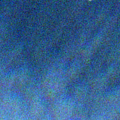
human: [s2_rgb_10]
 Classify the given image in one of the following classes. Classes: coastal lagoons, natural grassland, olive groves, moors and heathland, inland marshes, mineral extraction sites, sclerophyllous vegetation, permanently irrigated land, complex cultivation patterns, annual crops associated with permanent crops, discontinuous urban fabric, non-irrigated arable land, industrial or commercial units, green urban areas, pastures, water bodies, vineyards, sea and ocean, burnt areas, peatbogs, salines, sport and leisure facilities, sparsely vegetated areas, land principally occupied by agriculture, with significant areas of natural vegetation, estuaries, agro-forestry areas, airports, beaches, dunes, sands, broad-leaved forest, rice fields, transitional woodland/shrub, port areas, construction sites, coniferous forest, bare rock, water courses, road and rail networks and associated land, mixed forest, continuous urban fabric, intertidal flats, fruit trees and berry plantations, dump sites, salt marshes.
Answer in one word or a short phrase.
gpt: water bodies